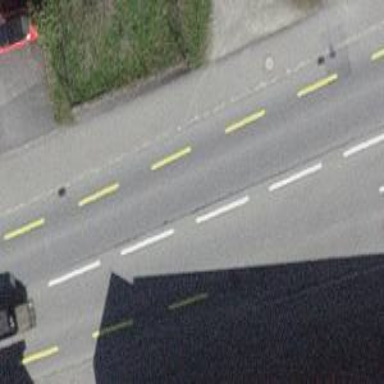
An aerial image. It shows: Primary highway with designated cycle lane.